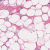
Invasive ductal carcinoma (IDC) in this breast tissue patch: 0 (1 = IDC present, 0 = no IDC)